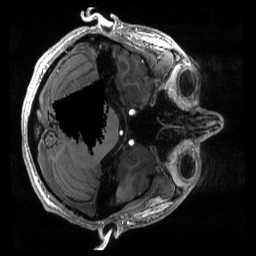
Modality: T1w
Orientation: axial
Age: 24
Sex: female
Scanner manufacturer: siemens
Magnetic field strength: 6.98 T
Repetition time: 2.53 s
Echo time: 0.00176 s